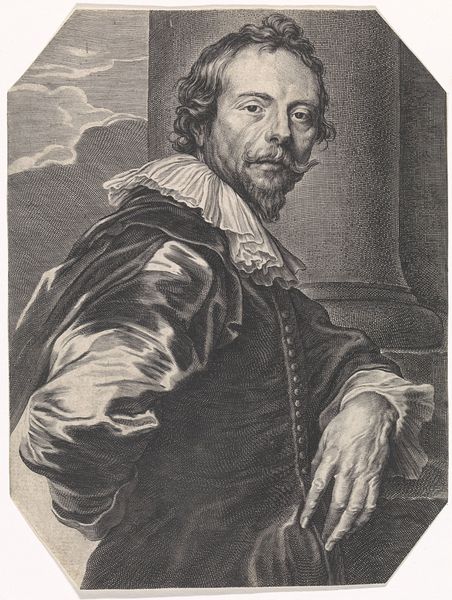
Titel: Portret van Adam de Coster
Künstler: Pieter de (II) Jode
Standort: Amsterdam
Institution: Rijksmuseum
Schlagwörter: gemälde, hand, himmel, mann, wolken, grau, schwarz, säule, weiss, zeichnung, ausblick, blick, bart, jacke, schnurrbart, falten, kleidung, kragen, halskrause, porträt, haare, mantel, pose, knopf, papier, grafik, glanz, knöpfe, druck, schwarzweiss, kupfer, aquatinta, kupferstich, geand, papoer, kupfel